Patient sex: M
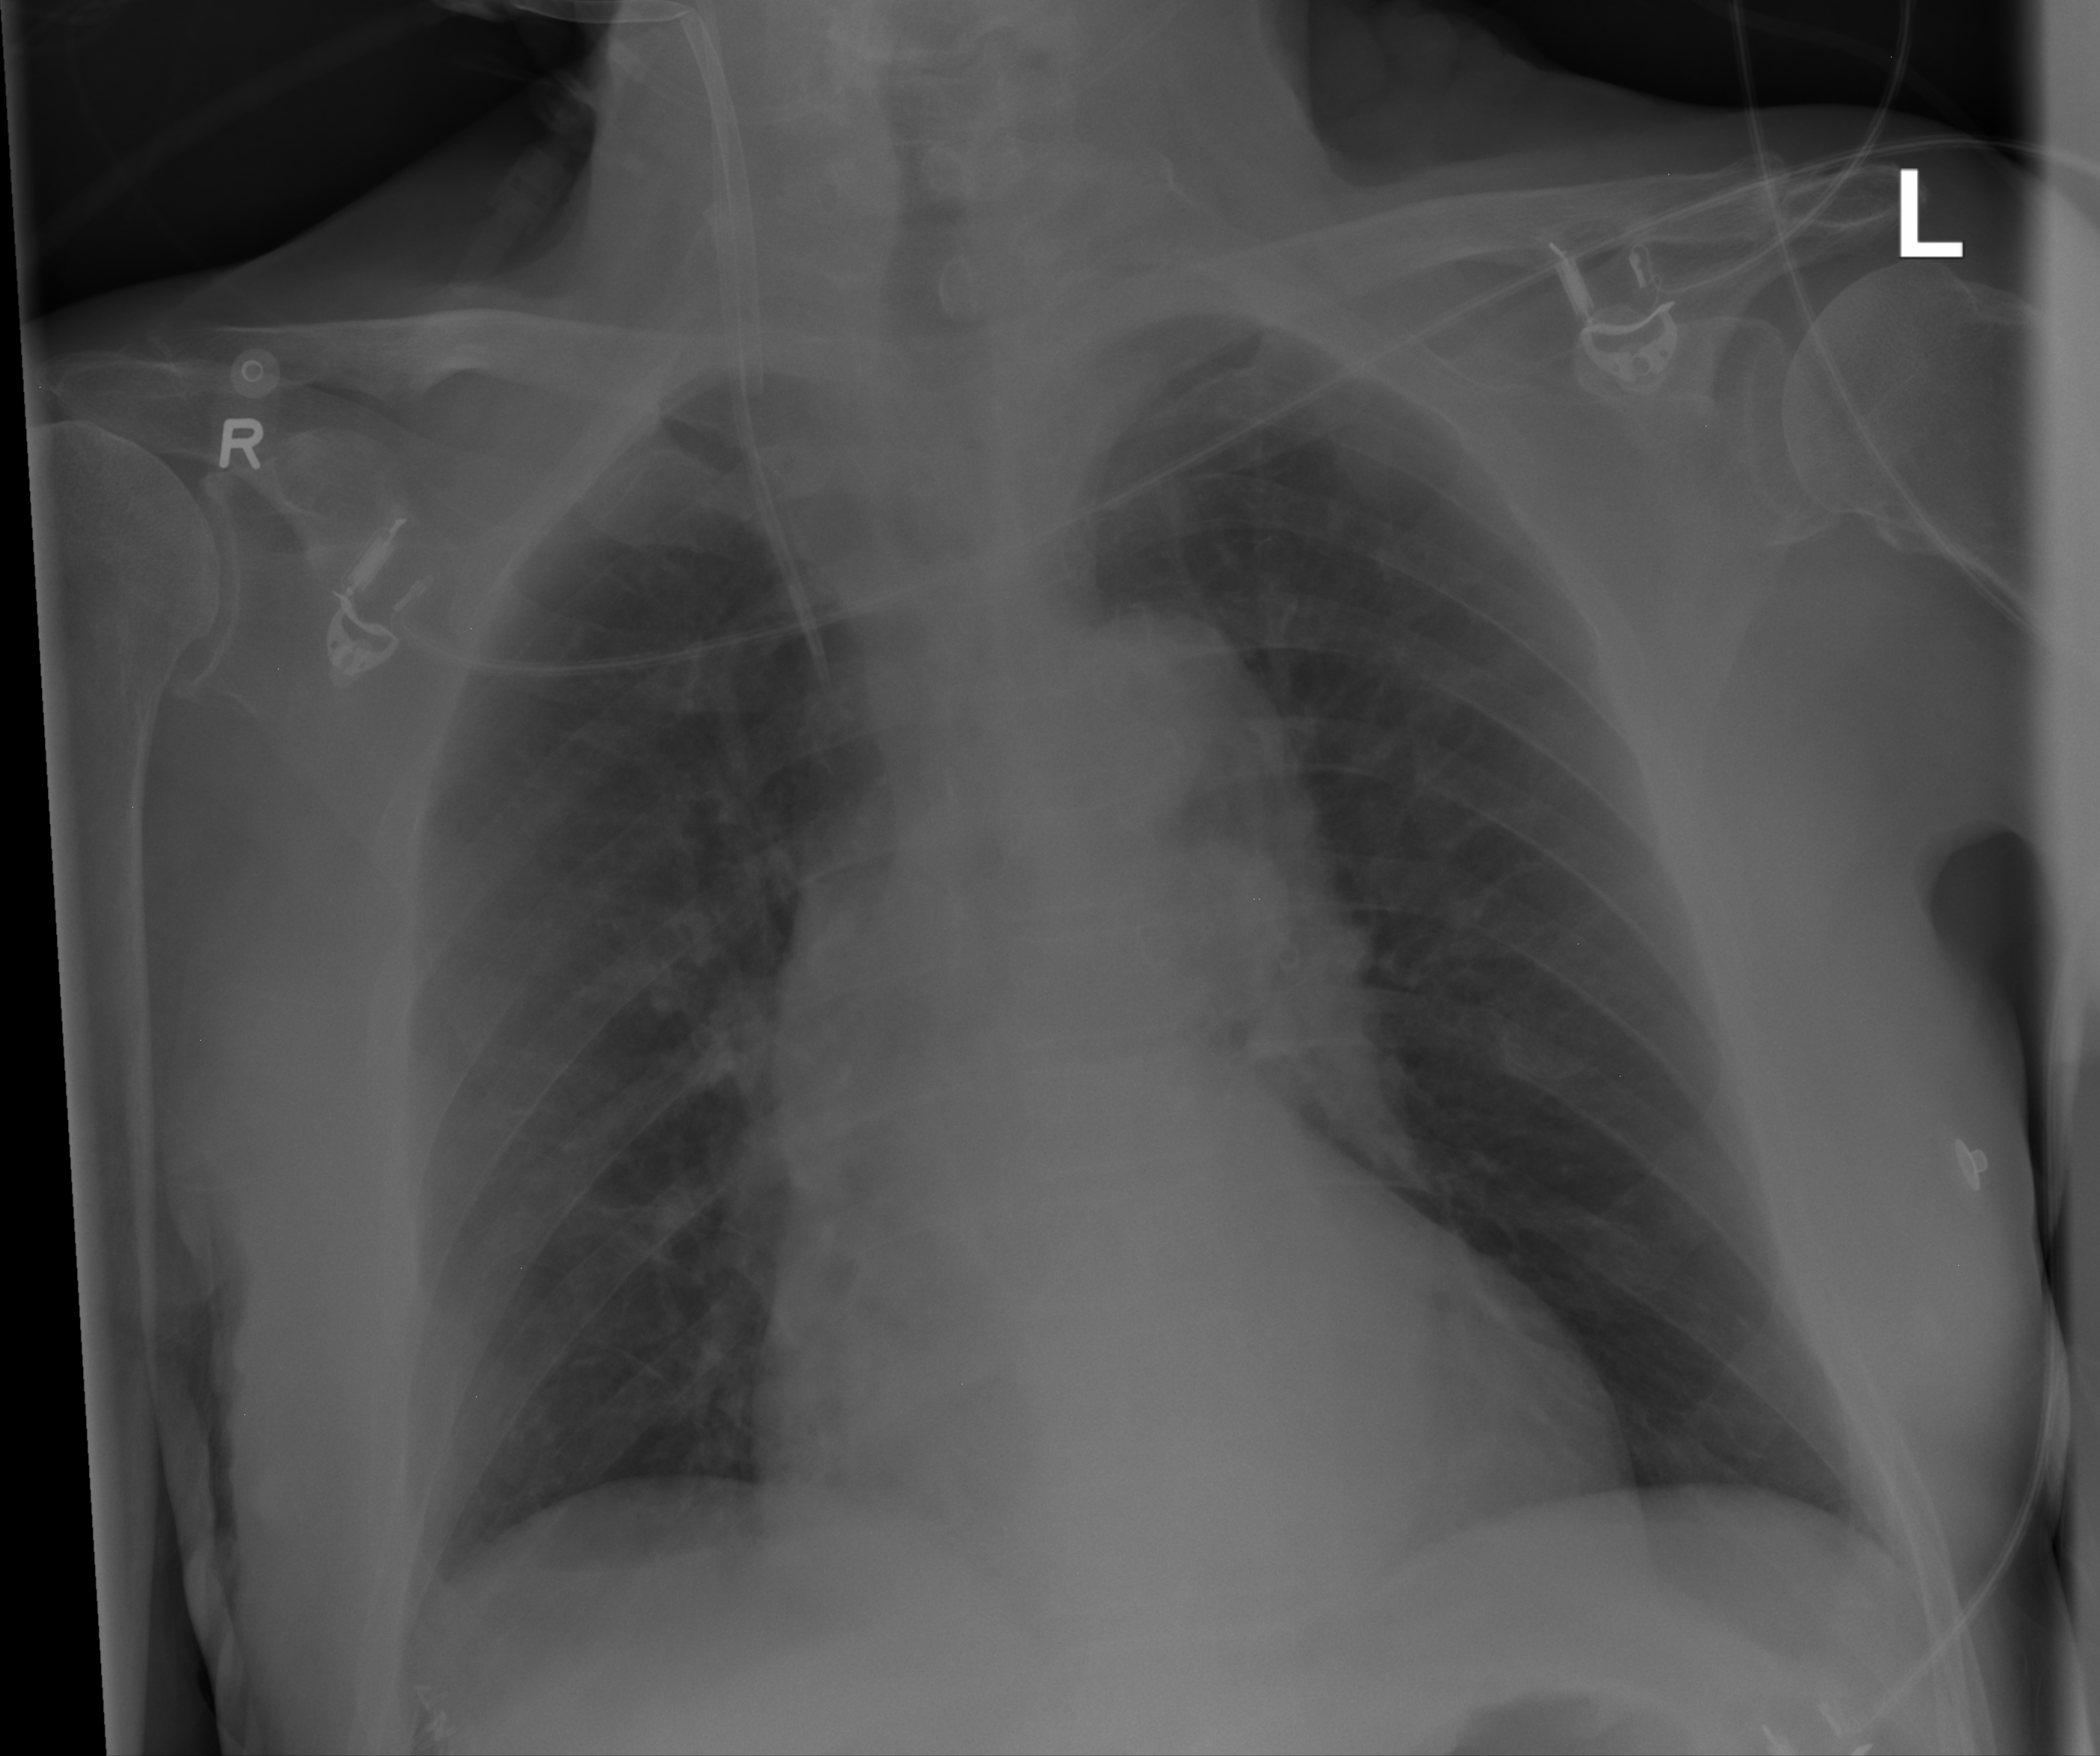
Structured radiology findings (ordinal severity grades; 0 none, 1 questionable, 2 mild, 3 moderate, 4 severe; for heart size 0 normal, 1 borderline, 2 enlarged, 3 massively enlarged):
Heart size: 1
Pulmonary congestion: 1
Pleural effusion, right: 0
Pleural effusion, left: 1
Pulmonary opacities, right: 0
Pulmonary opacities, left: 0
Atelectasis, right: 1
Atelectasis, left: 1